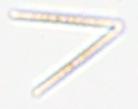
Label: Thalassionema